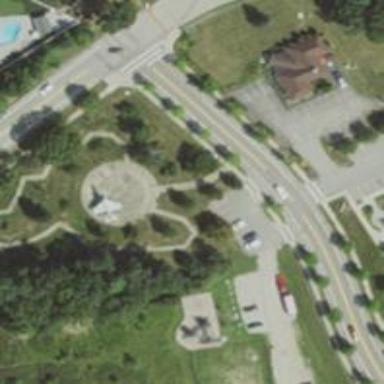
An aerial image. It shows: Historic memorial site.